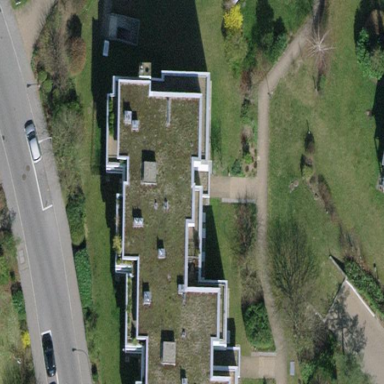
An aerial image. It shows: Image showing building with apartments.